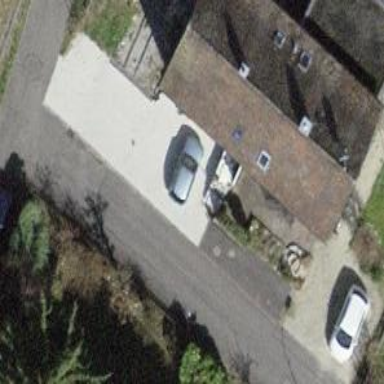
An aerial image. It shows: Building with tiled roof.